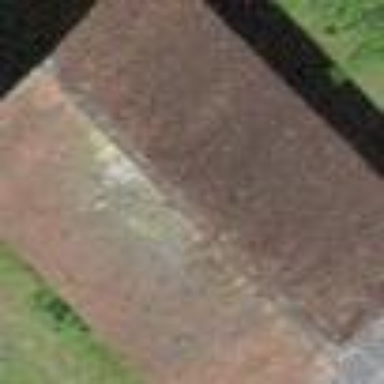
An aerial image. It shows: Rural barn.